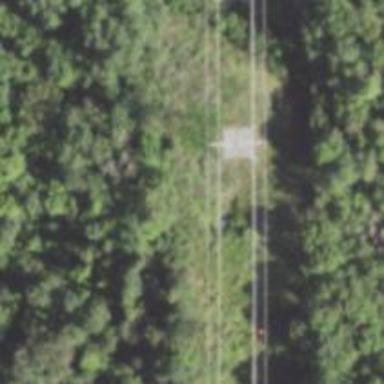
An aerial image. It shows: Lattice structure tower used for power transmission.